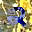
Label: 2